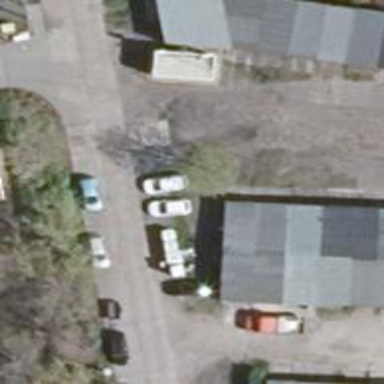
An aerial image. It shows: Recycling facility.